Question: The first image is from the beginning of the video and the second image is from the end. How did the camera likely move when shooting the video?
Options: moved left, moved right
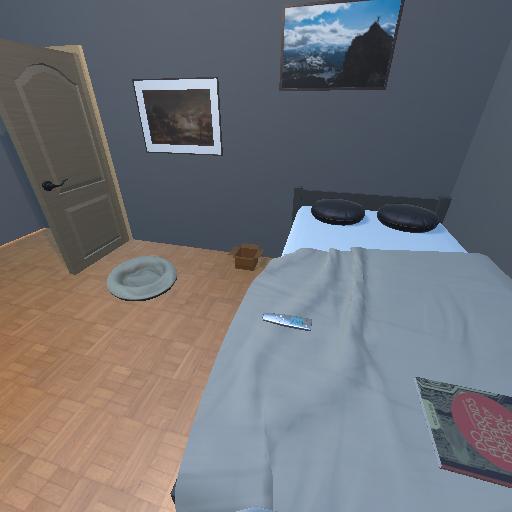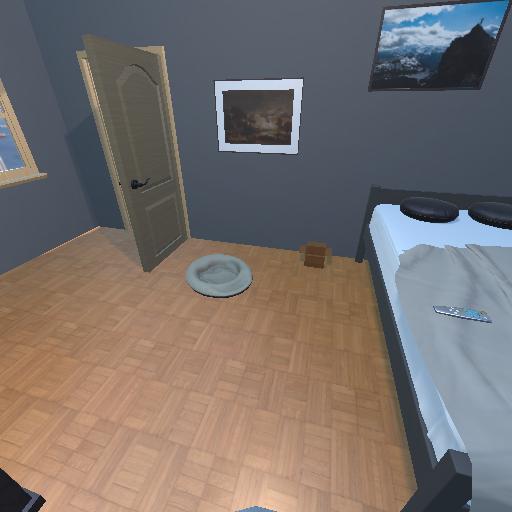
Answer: moved left